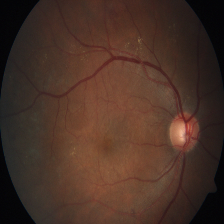
Diabetic retinopathy grade: Severe